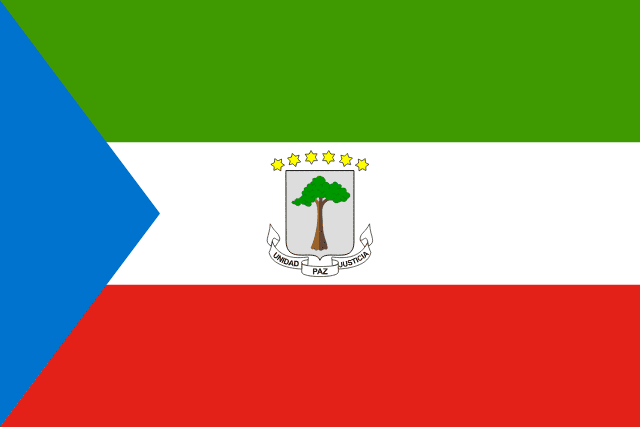
Country: Equatorial Guinea
Country code: gq